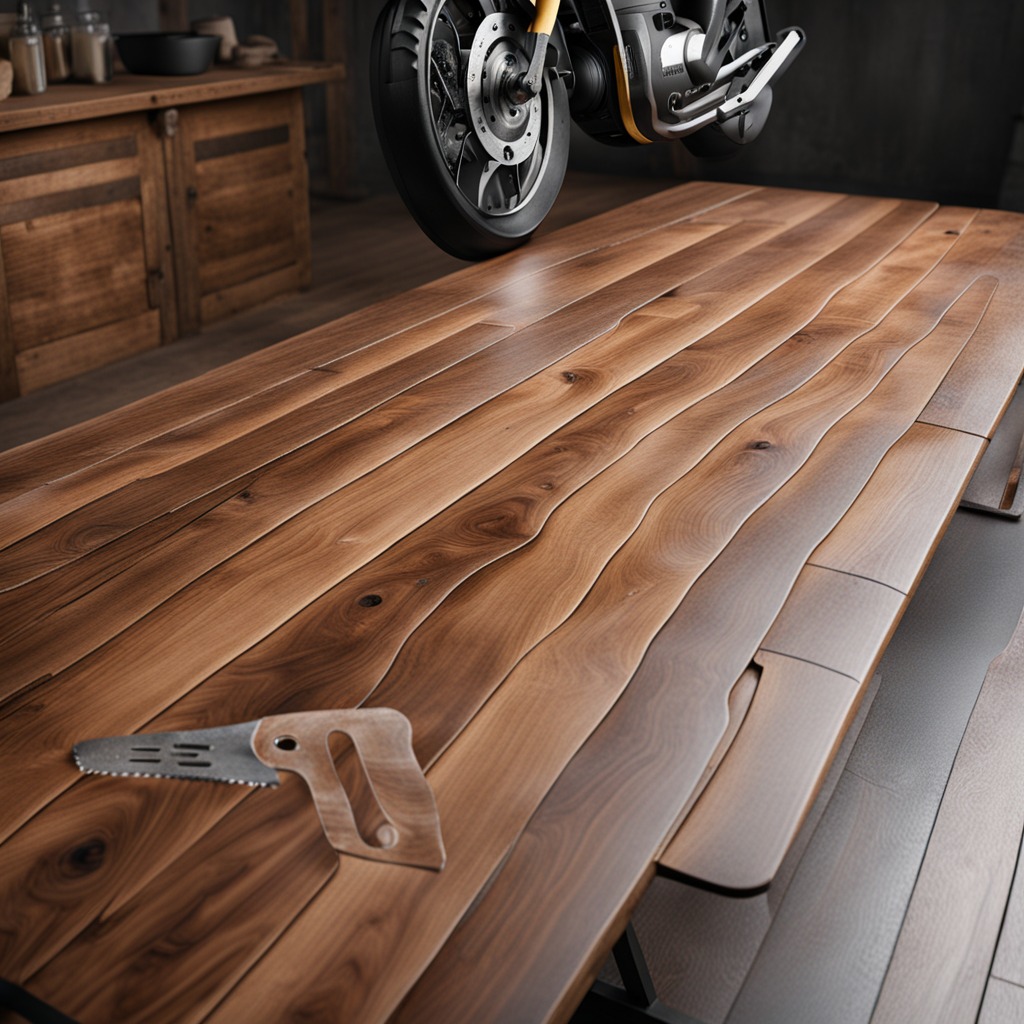
A metal saw is lying on the wooden table in the vintage motorcycle garage.